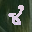
Label: 8